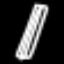
Label: pencil